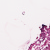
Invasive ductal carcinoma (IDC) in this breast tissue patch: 0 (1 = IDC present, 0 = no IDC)